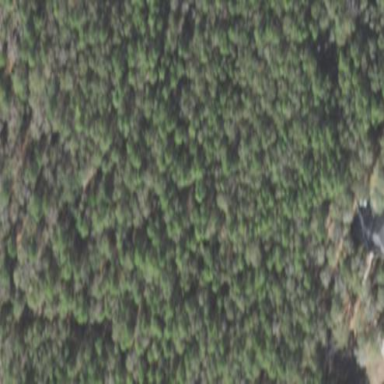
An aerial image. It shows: Mixed woodland with various types of leaves.